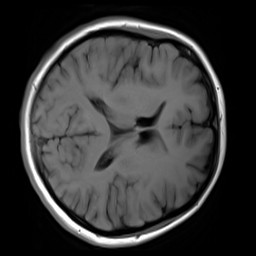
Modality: T1w
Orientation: axial
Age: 22
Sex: female
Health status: healthy
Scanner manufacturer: siemens
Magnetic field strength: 3 T
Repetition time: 4.1 s
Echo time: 0.0085 s